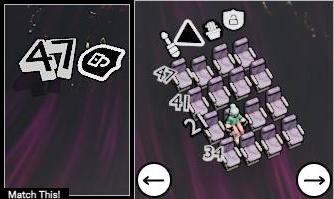
Task: seats
Answer: no